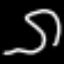
Label: squiggle